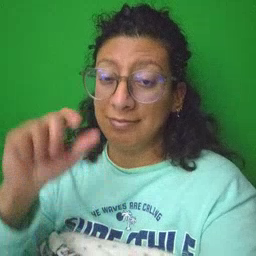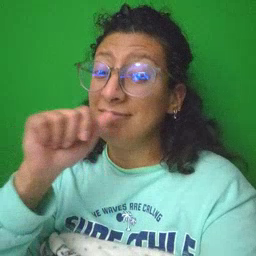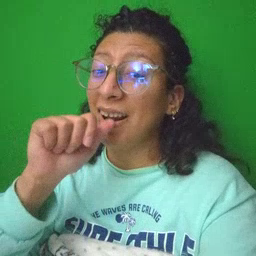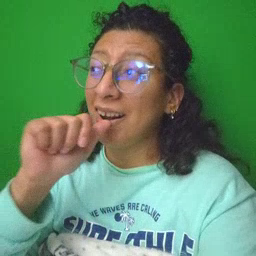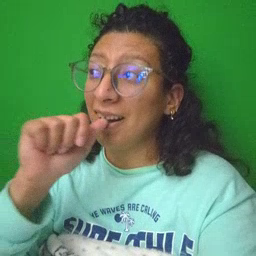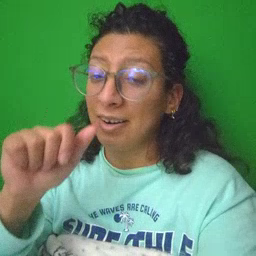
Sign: nuts